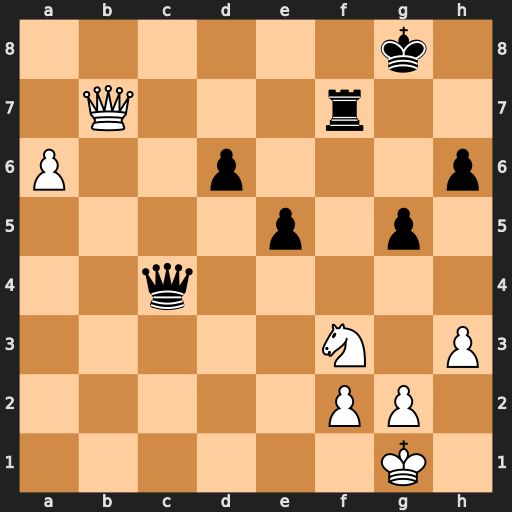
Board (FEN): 6k1/1Q3r2/P2p3p/4p1p1/2q5/5N1P/5PP1/6K1
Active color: w
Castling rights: -
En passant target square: -
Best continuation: a7 Rxb7 a8=Q+ Kf7 Qxb7+